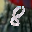
Label: 8